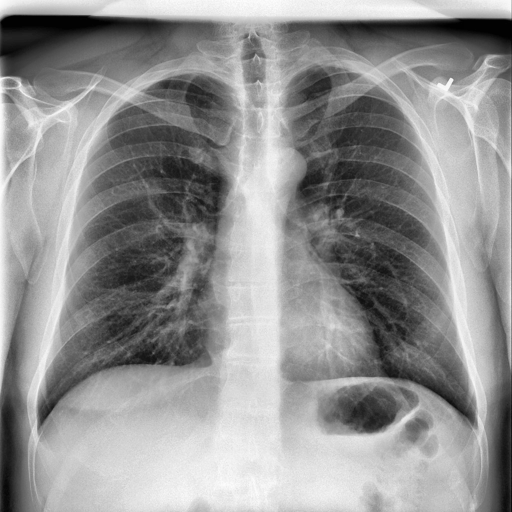
Finding: NORMAL